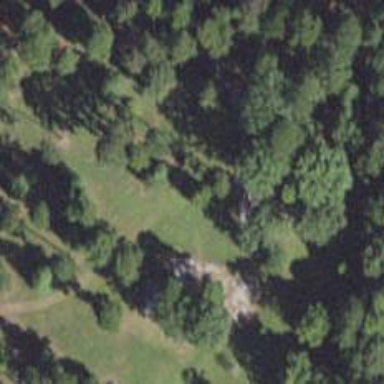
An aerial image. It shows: Disc golf hole.